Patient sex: M
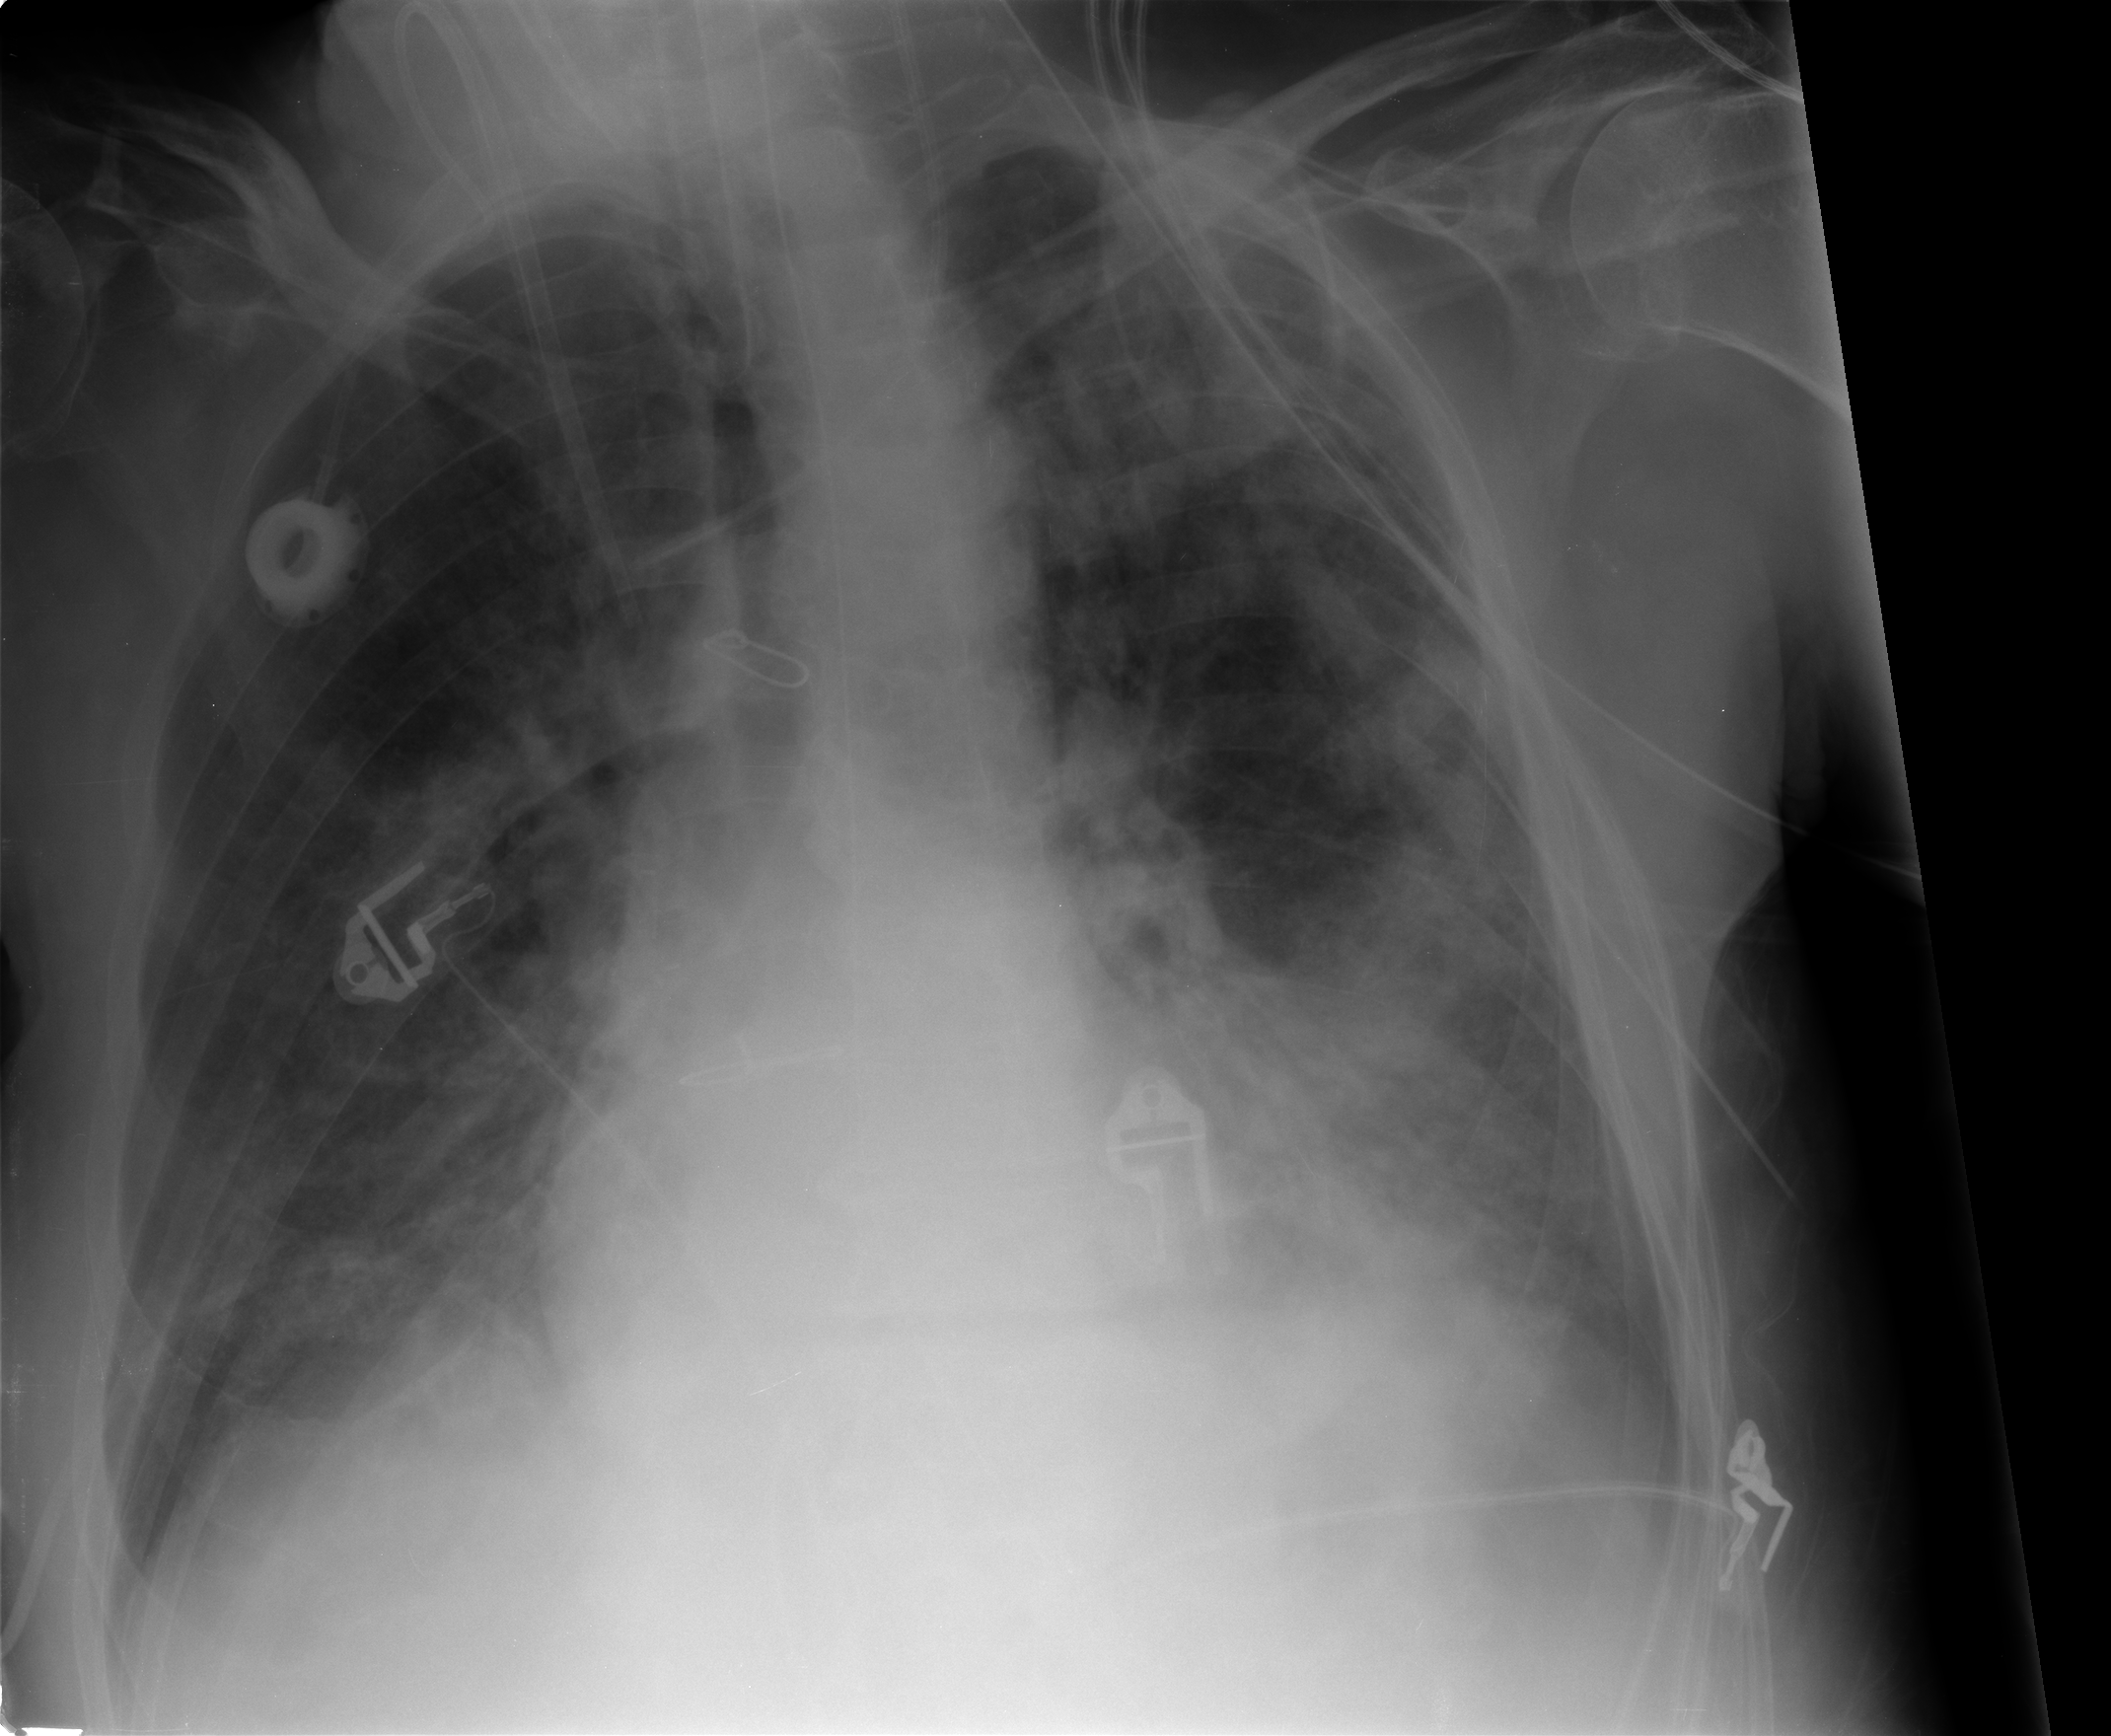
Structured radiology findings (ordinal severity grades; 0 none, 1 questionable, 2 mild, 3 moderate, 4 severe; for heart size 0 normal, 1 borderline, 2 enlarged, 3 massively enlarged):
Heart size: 0
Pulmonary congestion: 1
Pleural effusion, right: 0
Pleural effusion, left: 0
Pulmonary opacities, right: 2
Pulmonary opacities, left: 3
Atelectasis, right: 2
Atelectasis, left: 2